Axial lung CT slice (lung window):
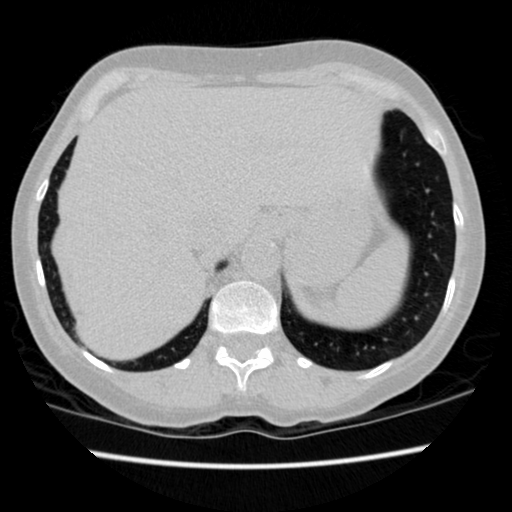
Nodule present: no